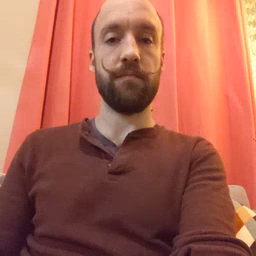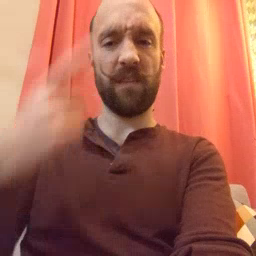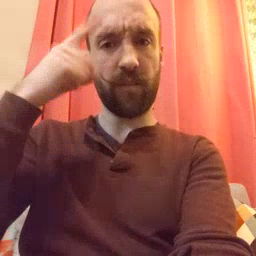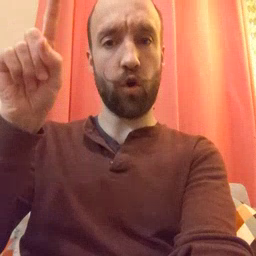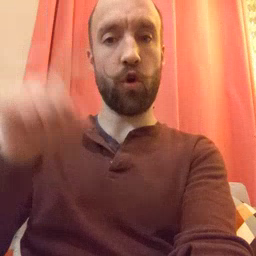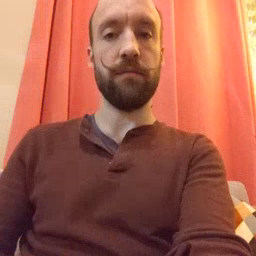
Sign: for